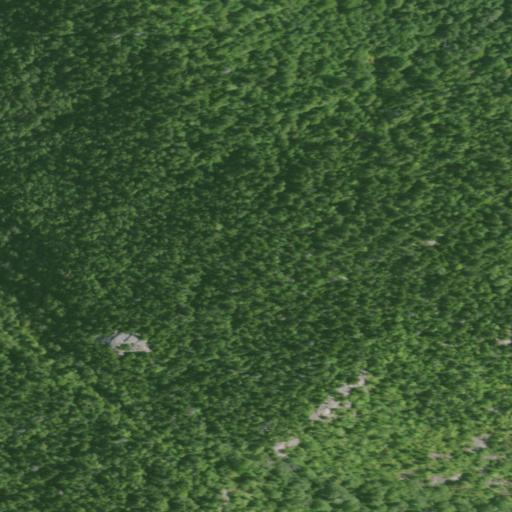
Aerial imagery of mountain in New York named Kate Mountain containing evergreen forest, deciduous forest, and mixed forest